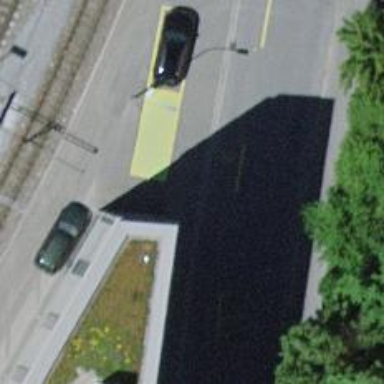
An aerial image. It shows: Charging station.